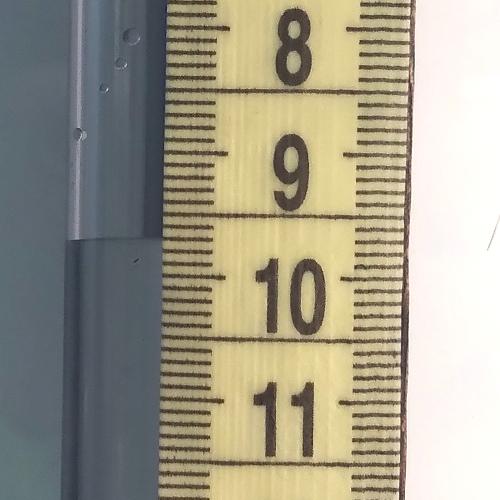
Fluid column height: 9.7 cm